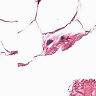
Metastatic tissue present: no